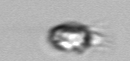
Label: Balanion